Question: This is really weird. I generate pdf using mpdf. I had no problem with printing pdfs. But suddenly this problem appeared. Not sure it is something to do with change of my code or updating my operating system or wireless printer printer.
OS X 10.8.2---------Preview----------can't print
OS X 10.8.2---------Acrobat----------can print
OS X 10.7.x----------Reader----------can't print
Windows XP-----Reader/Dont know----can print
OS X 10.X.X---------Preview---------can't print
Some information:
We was able to print pdf before. There wasn't any complain from any OS/person.
I was working on some sql query changes. But I undo my things. still not working.
So what it says when someone try to print using "Preview"
-On my macbook pro it says (Printing - Connected to printing. and stays like this)
-Probably on other mac it also shows like happening something...but nothing happens.
FYI we don't get any confirmation like....printing completed....it is like printing..and printing.
There was a application PDFRepair. And after repairing with this application. I can print my pdf. But problem is its not freeware and quality is not good.
Maybe it is broken/damaged content issue.
Goal: Goal is print our pdf files with "Preview"
Any kinds of help or suggestions will be highly appreciated.

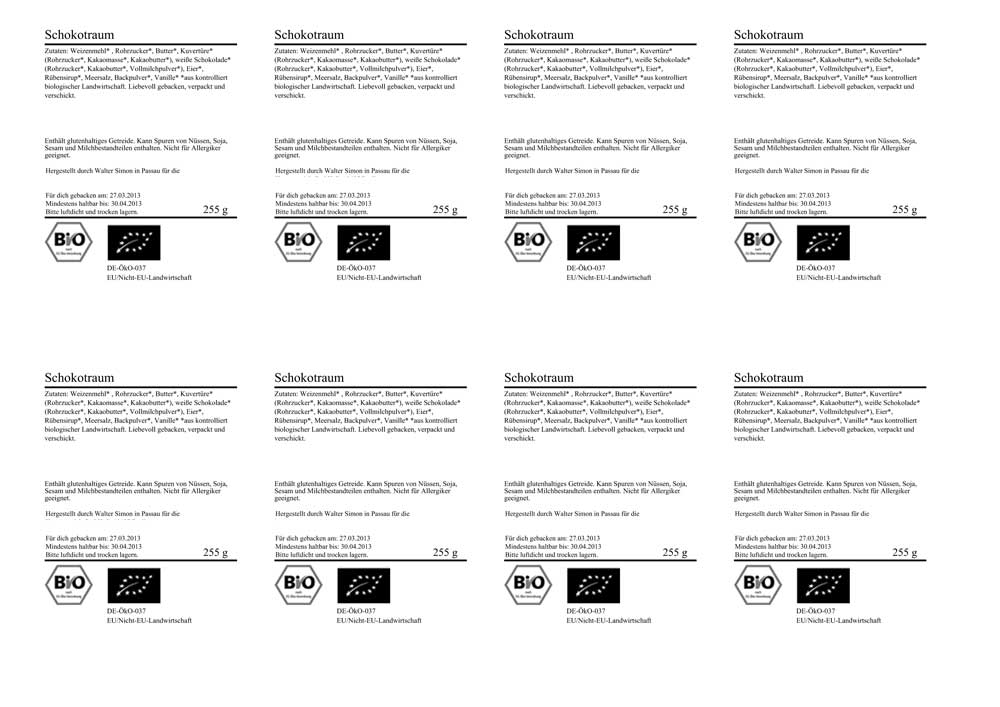
Answer: Finally solved. That was something to do with mPDF CMap resource stuffs. But it happens with only mPDF older version. In my case it was mPDF 5.0 Beta.
. Now I can print my exported pdf from any OS and any application. Cheers